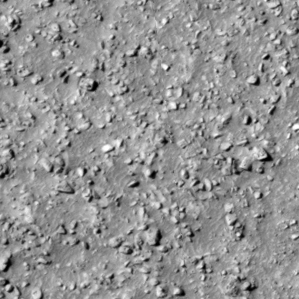
Label: non_frost